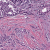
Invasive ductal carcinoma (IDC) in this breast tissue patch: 1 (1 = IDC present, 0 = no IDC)